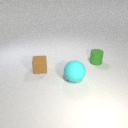
small brown rubber cube behind large cyan rubber sphere